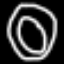
Label: donut